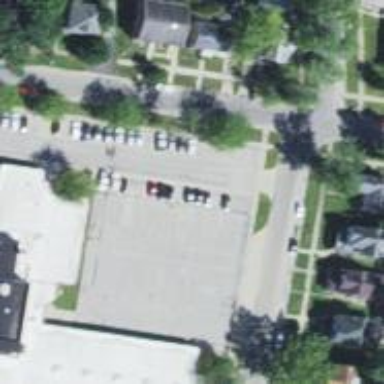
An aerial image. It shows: Paved schoolyard for recreational activities.